Aerial crown-view tile of a tropical tree (Barro Colorado Island, Panama), acquired 20250124:
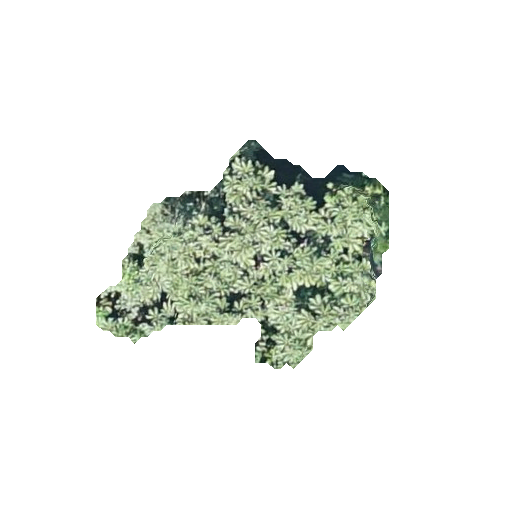
Species: Cecropia insignis
GBIF accepted scientific name: Cecropia insignis
Crown area: 60.057 m²